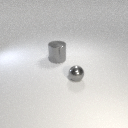
small gray metal sphere to the right of large gray metal cylinder